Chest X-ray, PA view. Patient: 52 years old, sex M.
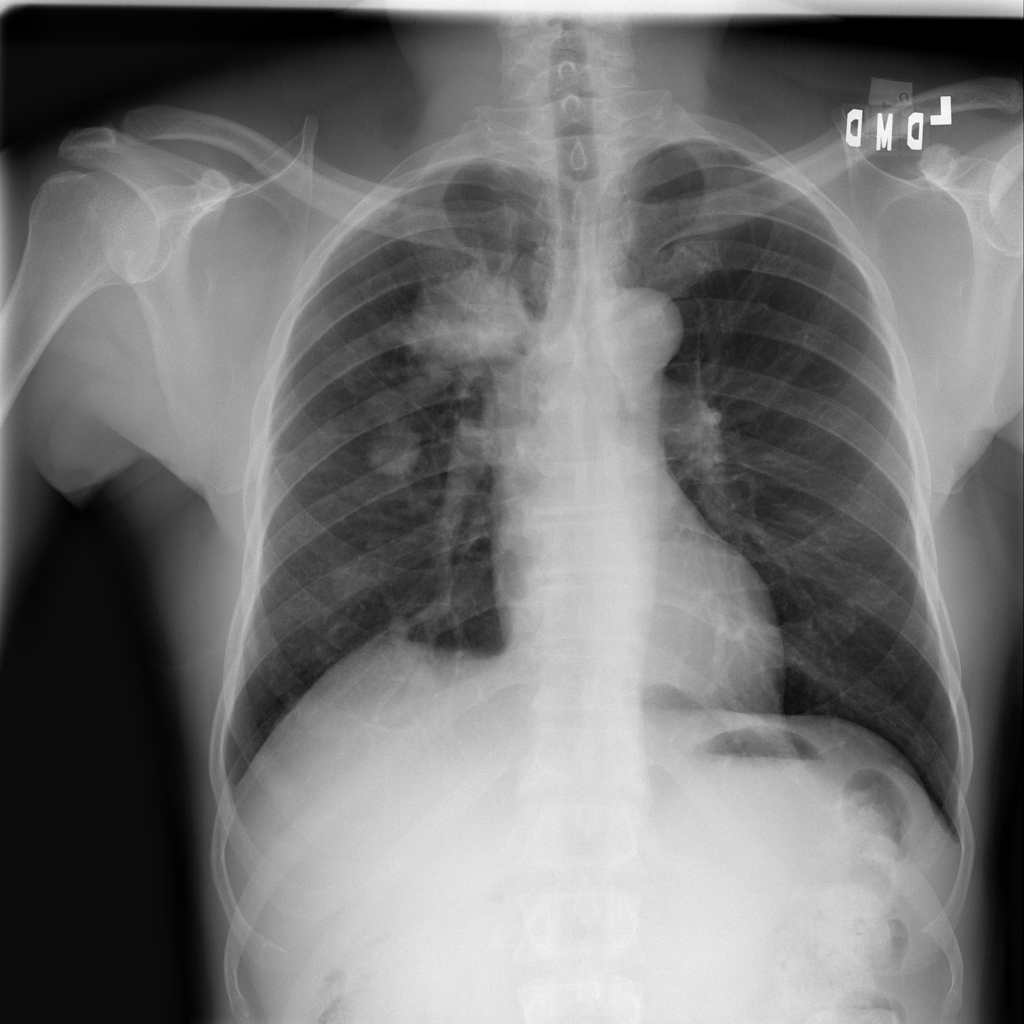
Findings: Mass